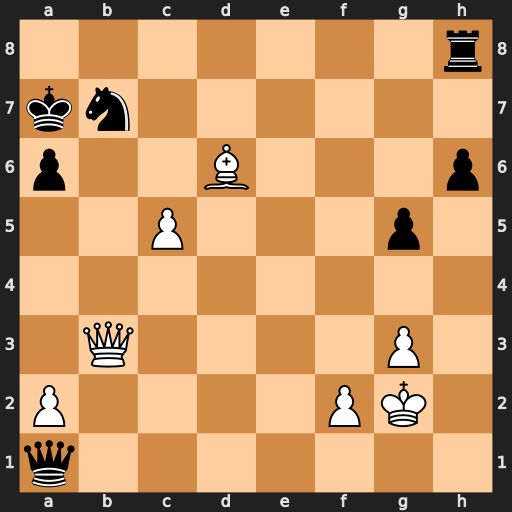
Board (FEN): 7r/kn6/p2B3p/2P3p1/8/1Q4P1/P4PK1/q7
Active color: w
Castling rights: -
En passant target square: -
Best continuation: Qb6+ Ka8 Qxa6#